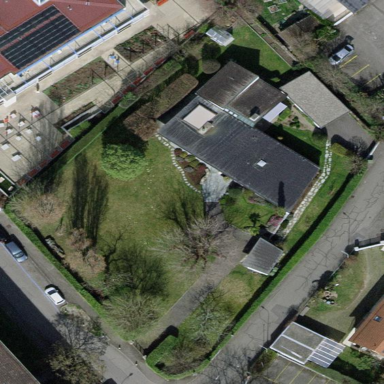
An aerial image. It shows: Garden enclosed by fence.